Question: I've written some code to log on to a an AS/400 FTP site, move to a certain directory, and locate files I need to download. It works, but it seems like when there are MANY files to download I receive:
'''
socket.error: [Errno 10054] An existing connection was
forcibly closed by the remote host
'''
I log on and navigate to the appropriate directory successfully:
'''
try:
newSession = ftplib.FTP(URL,username,password)
newSession.set_debuglevel(3)
newSession.cwd("SOME DIRECTORY")
except ftplib.all_errors, e:
print str(e).split(None,1)
sys.exit(0)
'''
I grab a list of the files I need:
'''
filesToDownload= filter(lambda x: "SOME_FILE_PREFIX" in x, newSession.nlst())
'''
And here is where it is dying (specifically the 'newSession.retrbinary('RETR '+f,tempFileVar.write)'):
'''
for f in filesToDownload:
newLocalFileName = f + ".edi"
newLocalFilePath = os.path.join(directory,newLocalFileName)
tempFileVar = open(newLocalFilePath,'wb')
newSession.retrbinary('RETR '+f,tempFileVar.write)
tempFileVar.close()
'''
It downloads upwards of 85% of the files I need before I'm hit with the 'Errno 10054' and I guess I'm just confused as to why it seems to arbitrarily die when so close to completion. My honest guess right now is too many requests to the FTP when trying to pull these files.
Here's a screenshot of the error as it appears on my command prompt:

Any advice or pointers would be awesome. I'm still trying to troubleshoot this.
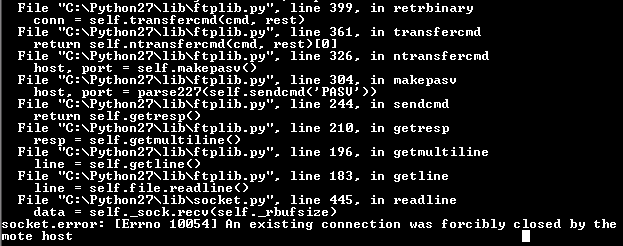
Answer: There's no real answer to this I suppose, it seems like the client's FTP is at fault here it's incredibly unstable. Best I can do is a hacky work around catching the thrown socket error and resuming where I left off in the previous session before being forcibly disconnected. Client's IT team is looking into the problem on their end finally.
Sigh.